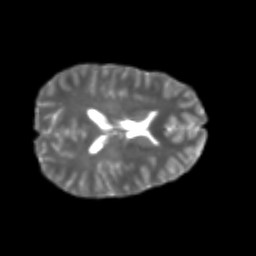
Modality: T2w
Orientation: axial
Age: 21
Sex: female
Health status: healthy
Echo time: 0.074 s